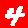
Digit: 4